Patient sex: F
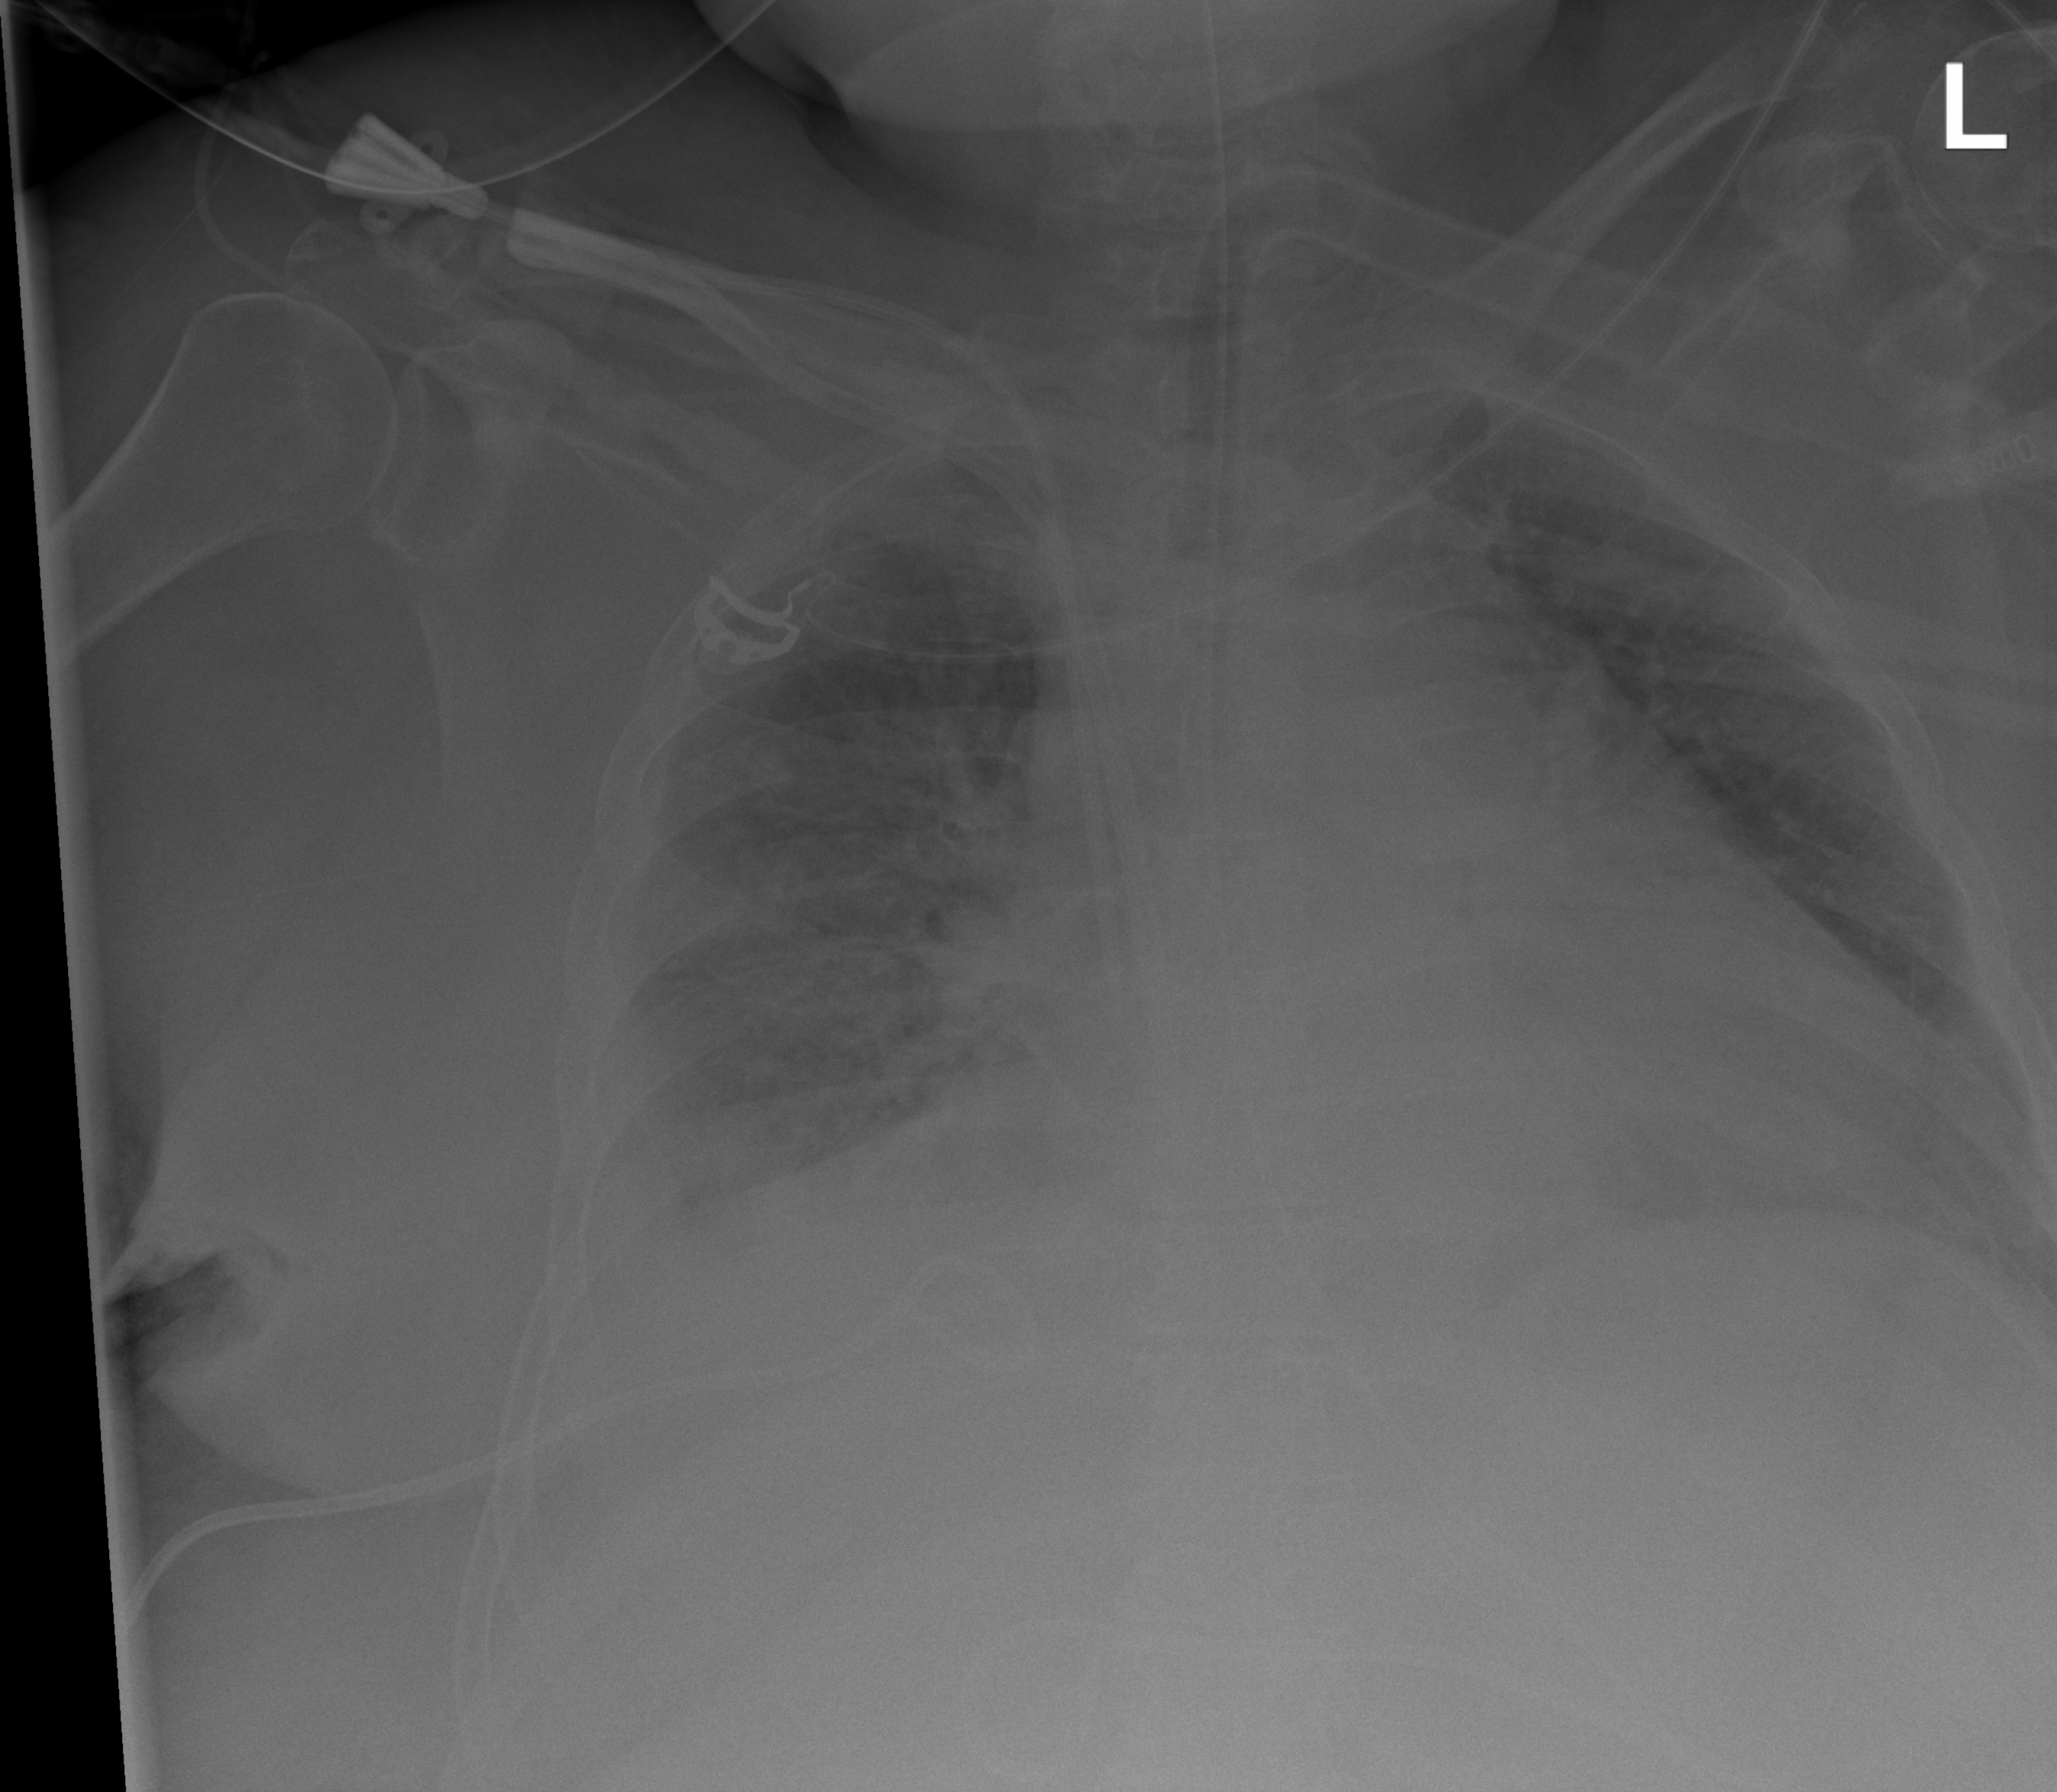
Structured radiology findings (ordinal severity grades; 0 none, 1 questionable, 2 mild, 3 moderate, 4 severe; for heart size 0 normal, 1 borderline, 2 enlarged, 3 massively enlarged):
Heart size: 3
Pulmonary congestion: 2
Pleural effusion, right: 2
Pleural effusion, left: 0
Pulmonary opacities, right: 3
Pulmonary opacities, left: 0
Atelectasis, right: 2
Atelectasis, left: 2